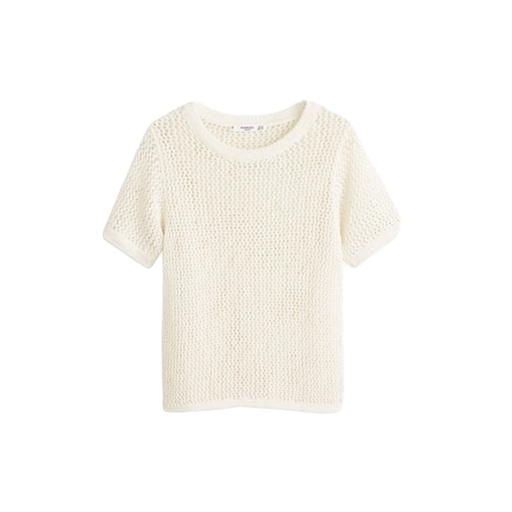
white short sleeved jumper, textured tee, white mesh t-shirt, white background